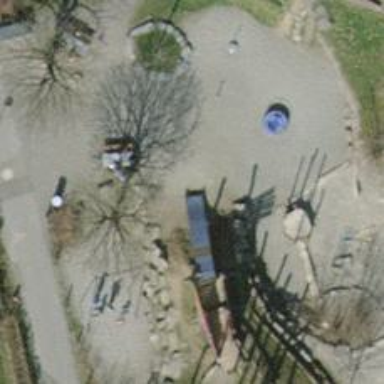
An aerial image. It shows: Playground with slide.